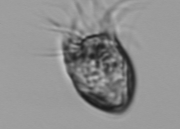
Label: Strombidium_morphotype1